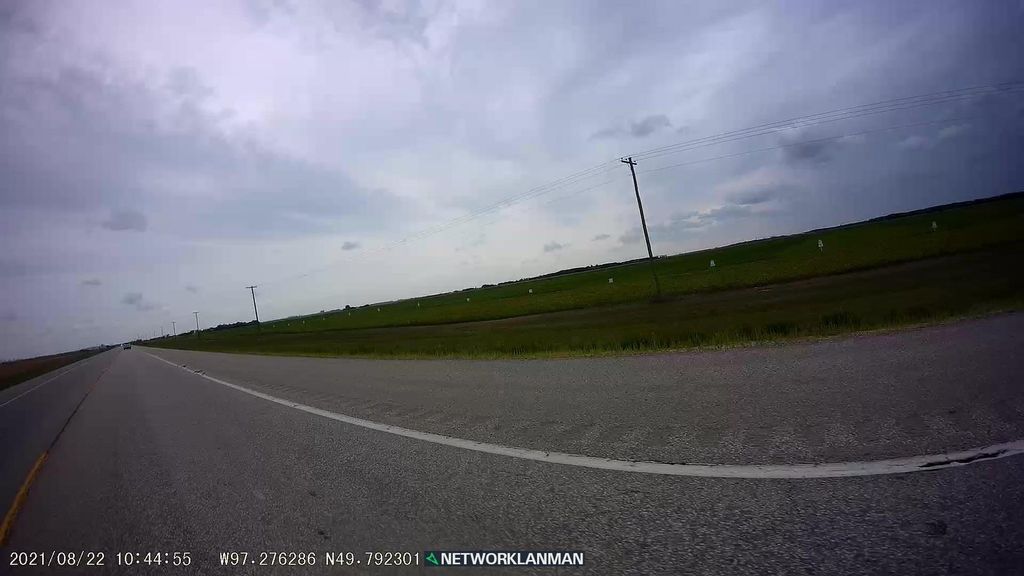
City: winnipeg